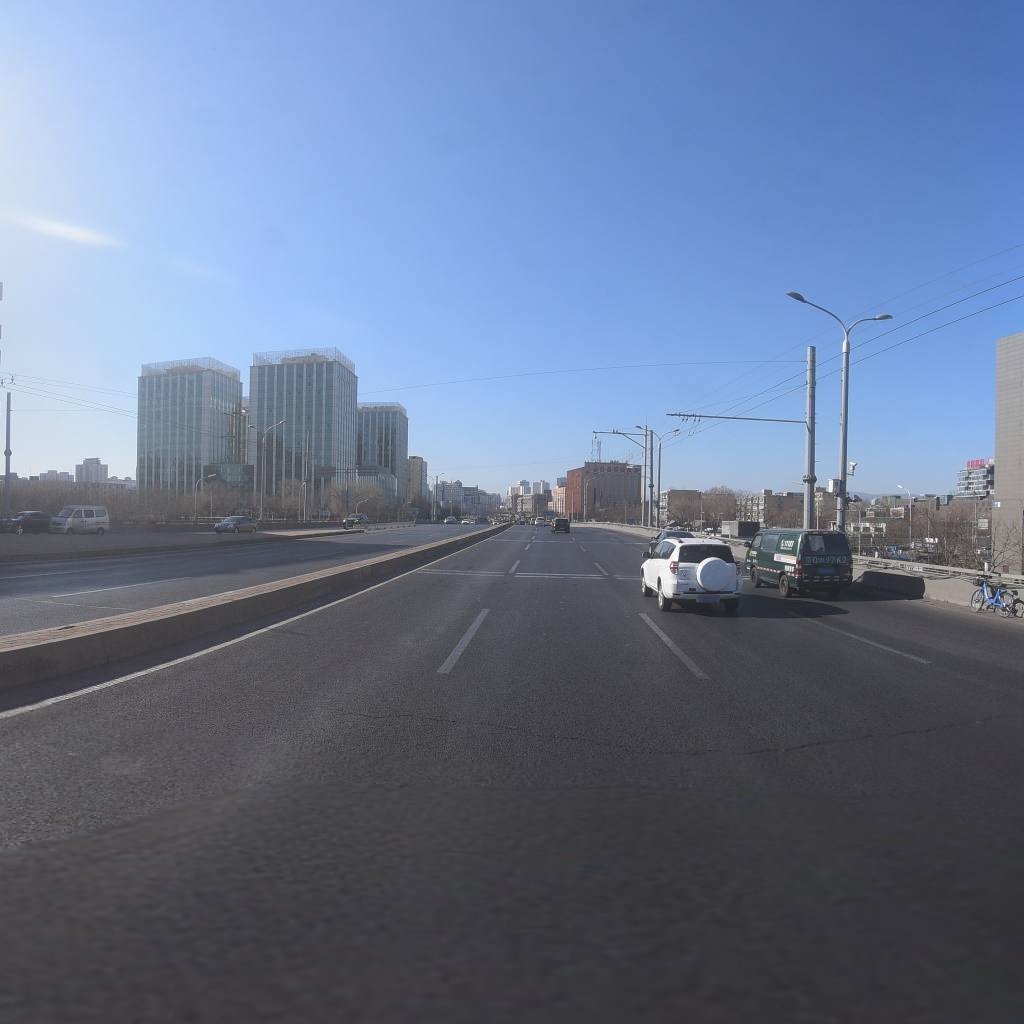
Region: Xicheng
Road damage annotations: transverse crack